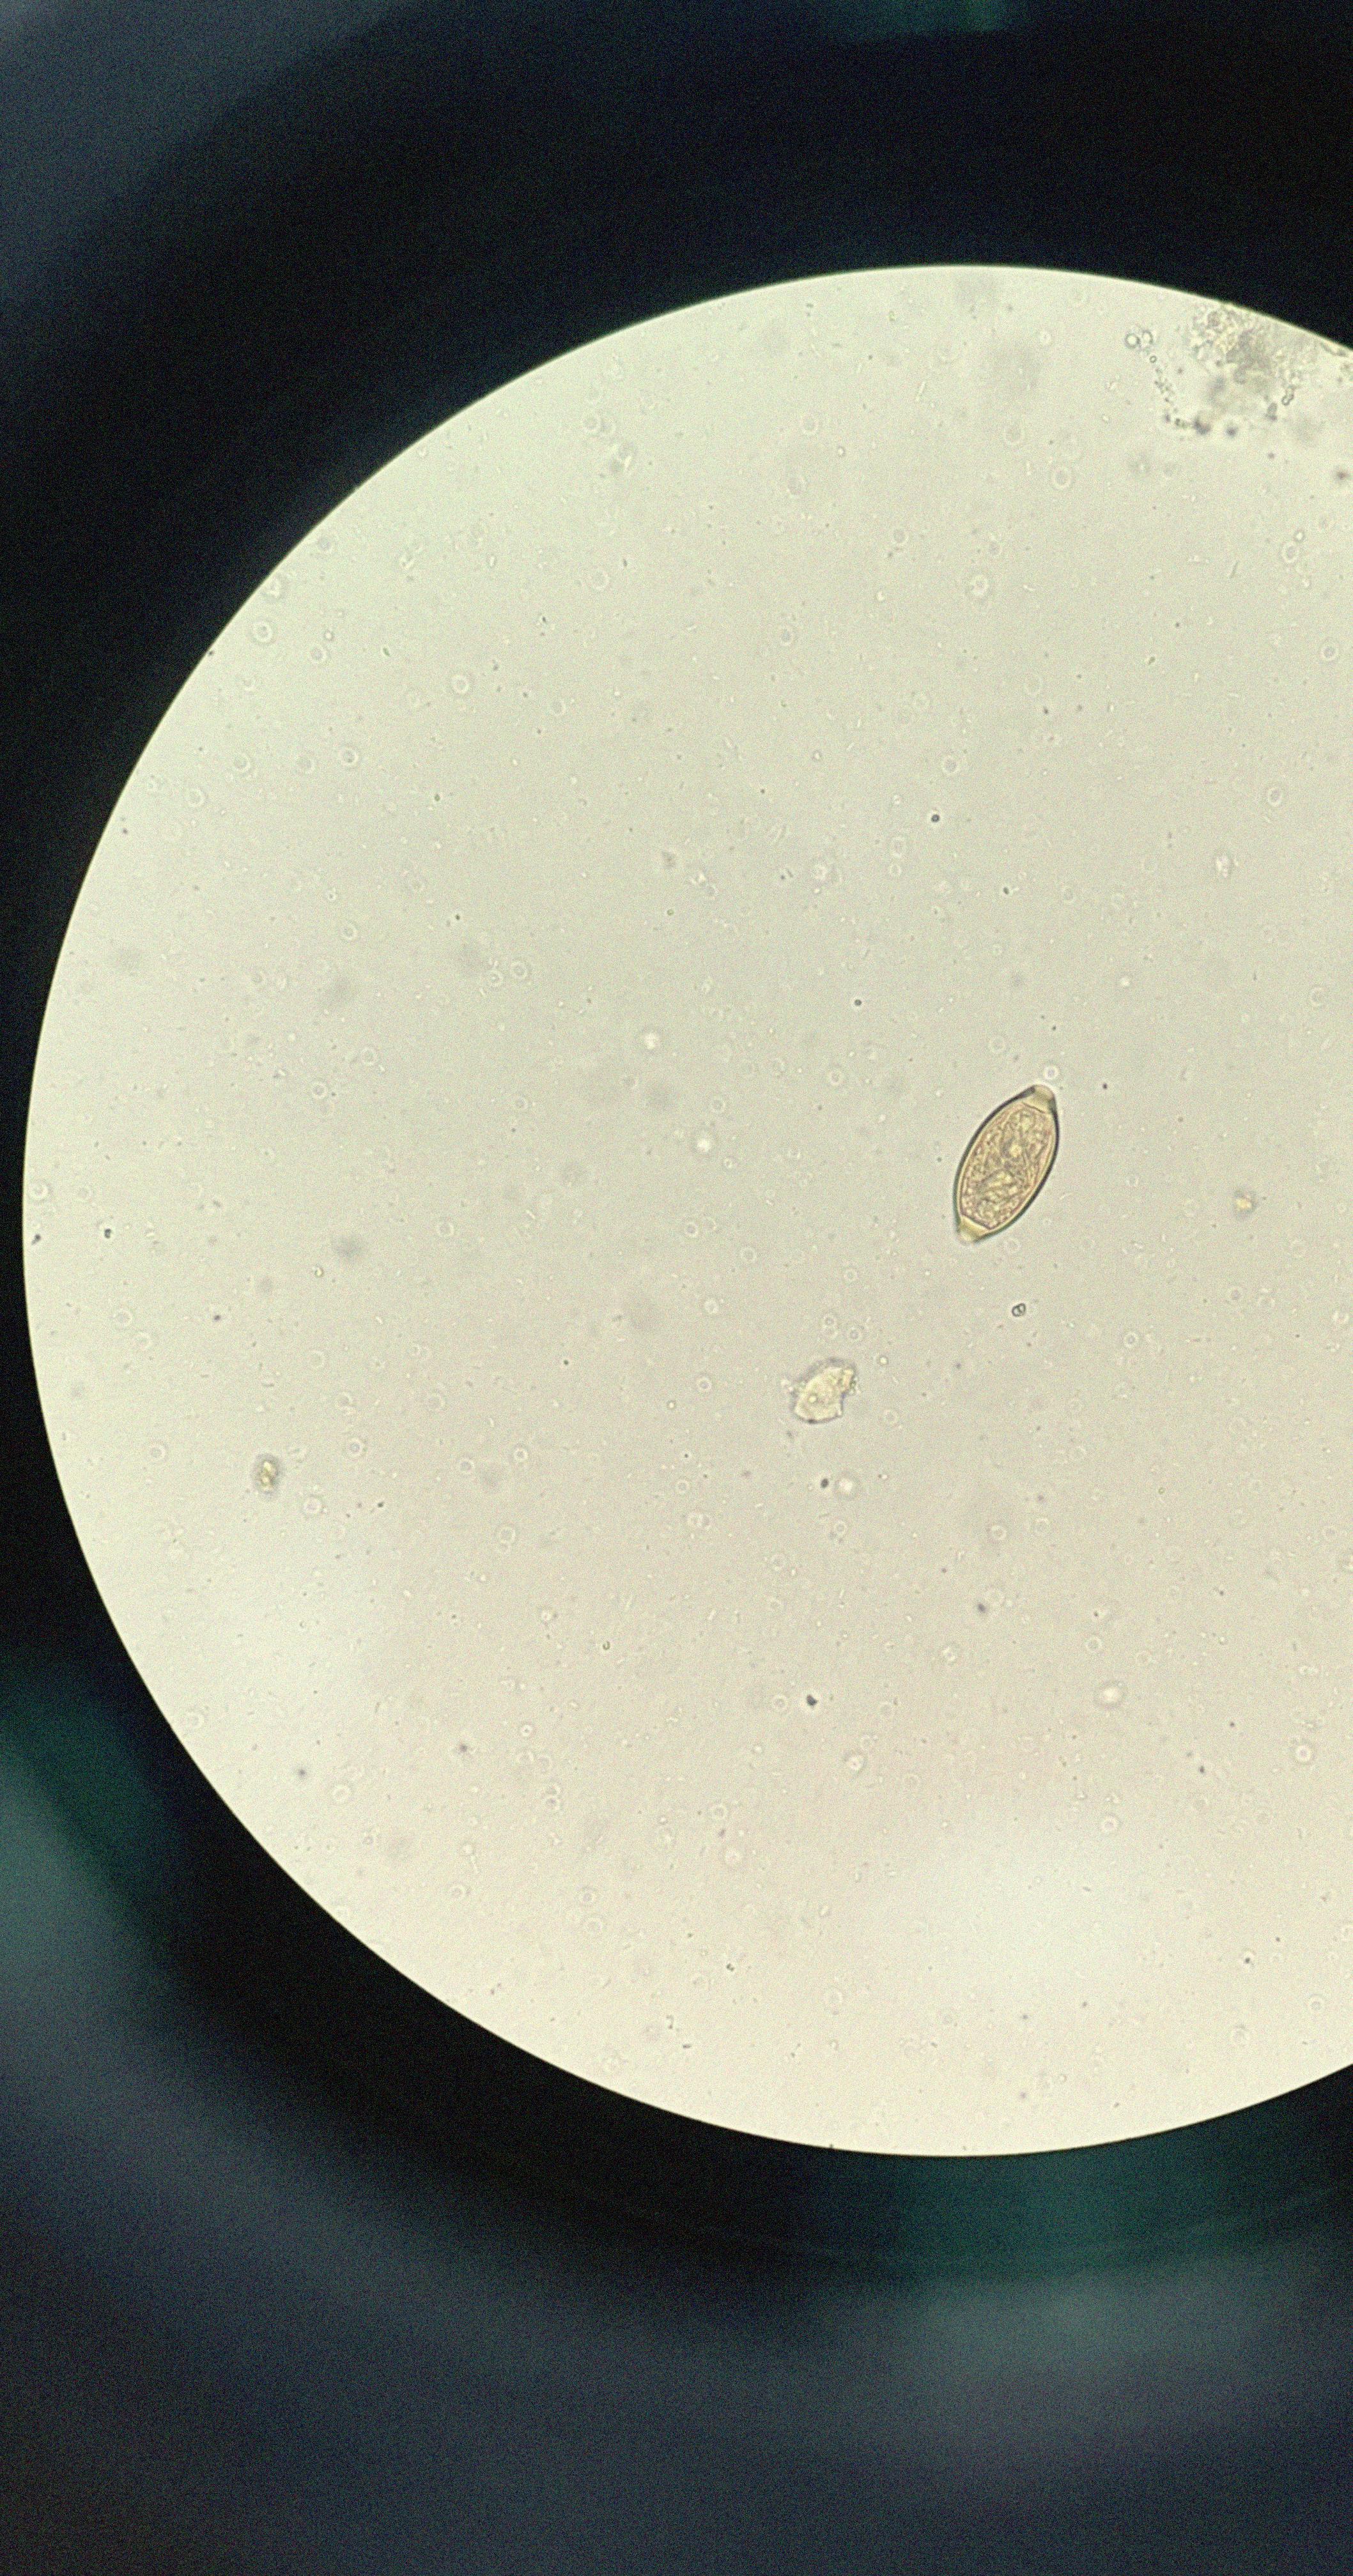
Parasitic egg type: Trichuris trichiura